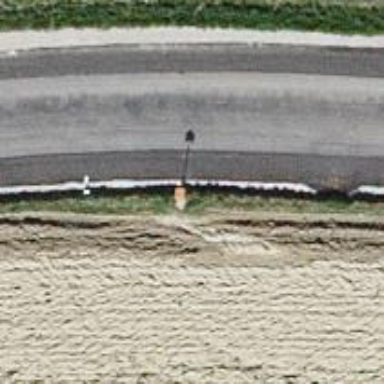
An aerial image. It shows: Pole with roofed pipeline marker.